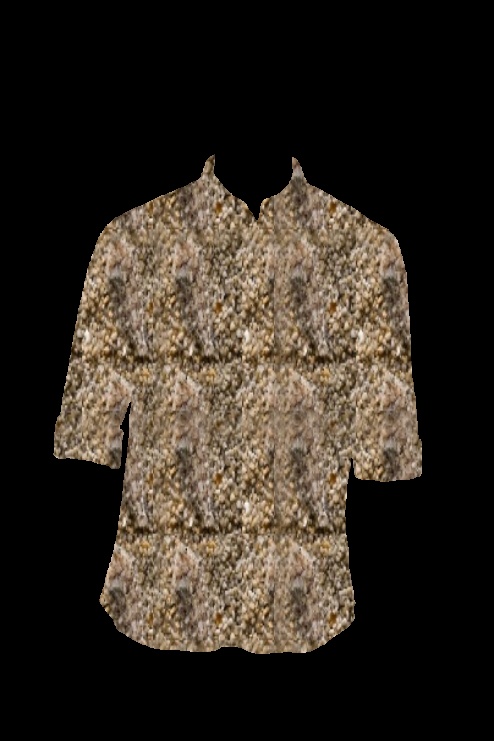
gold multi print button up tee